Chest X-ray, PA view. Patient: 49 years old, sex F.
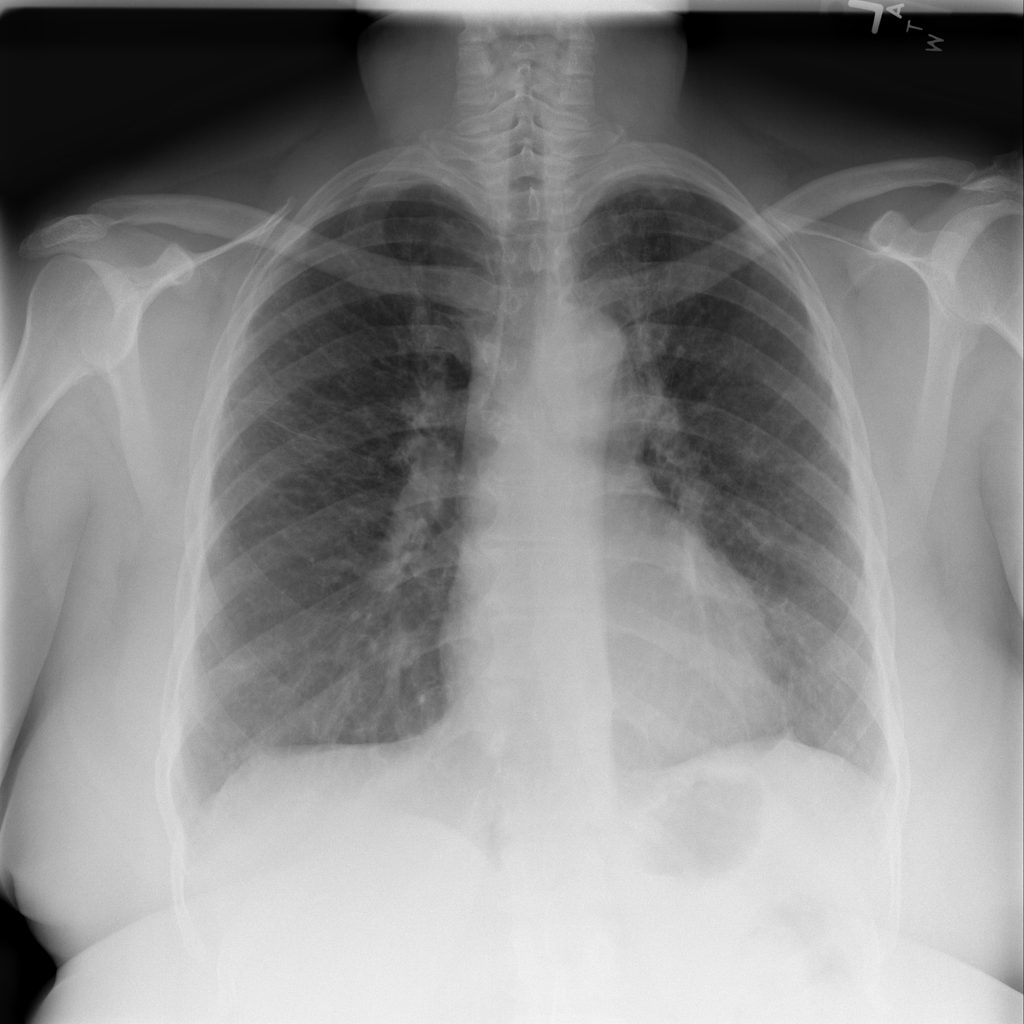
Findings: No Finding